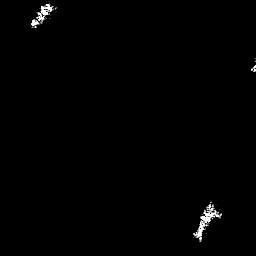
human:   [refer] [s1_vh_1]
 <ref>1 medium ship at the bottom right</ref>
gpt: <box>[[74, 80, 85, 92, 0]]</box>